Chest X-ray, PA view. Patient: 67 years old, sex M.
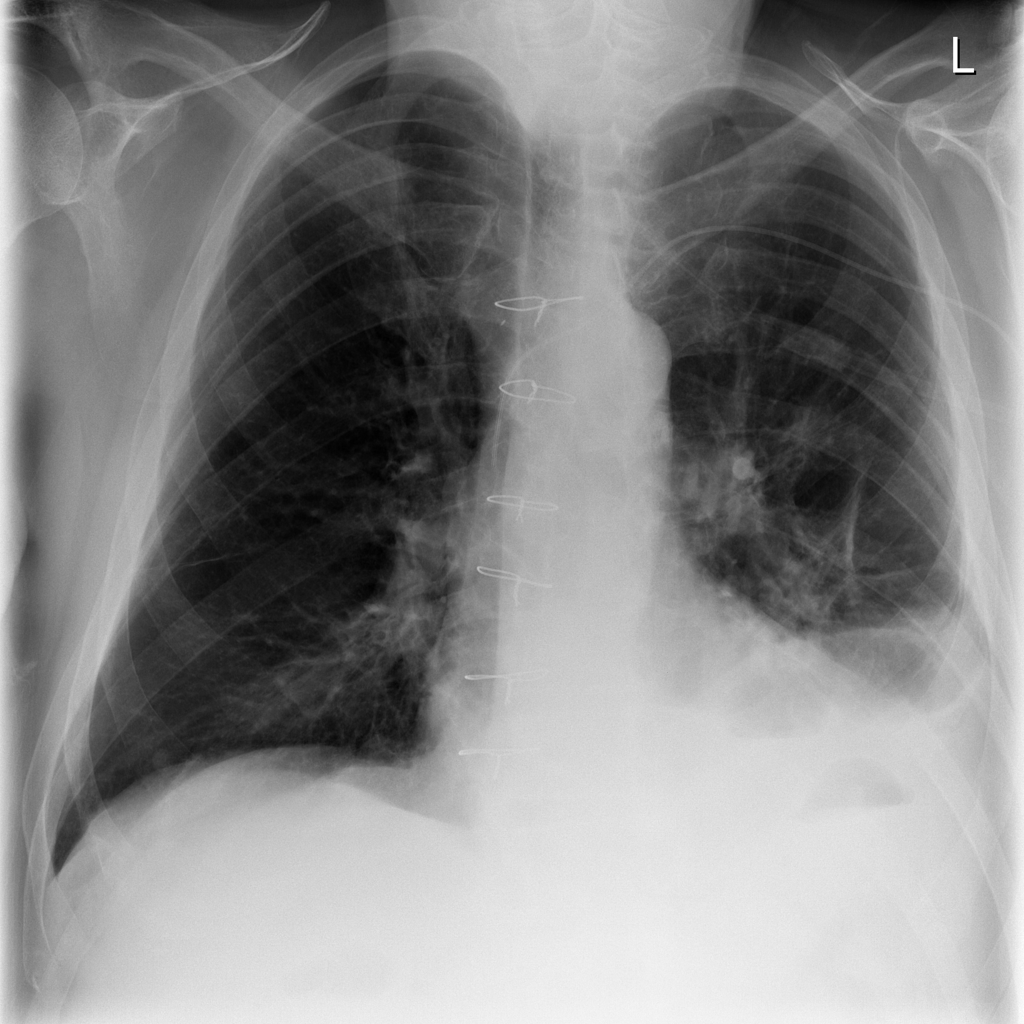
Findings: Infiltration